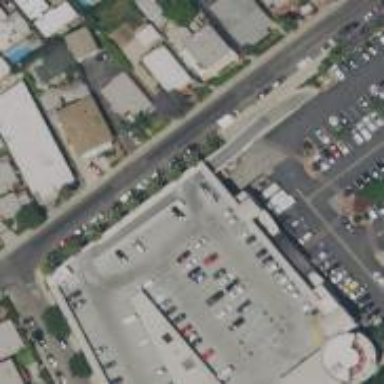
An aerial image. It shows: Pharmacy providing healthcare services.